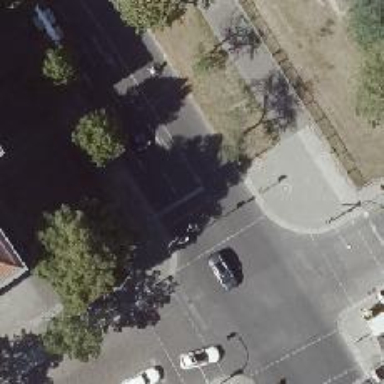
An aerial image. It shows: Road with traffic signals for signaling.